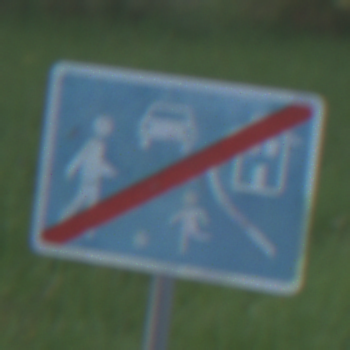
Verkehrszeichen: EndeVerkehrsberuhigterBereich
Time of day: MorningAfternoon
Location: Outdoor (Nature)
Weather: PartlyCloudy
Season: NotSpecified
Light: Natural